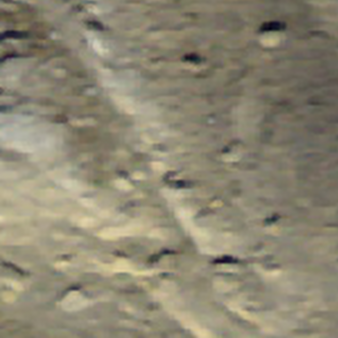
Label: other